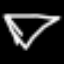
Label: diamond